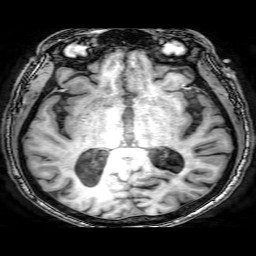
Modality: T1w
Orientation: coronal
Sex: male
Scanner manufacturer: philips
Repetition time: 0.008206 s
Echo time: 0.00378 s